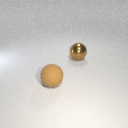
large brown metal sphere to the right of large brown rubber sphere